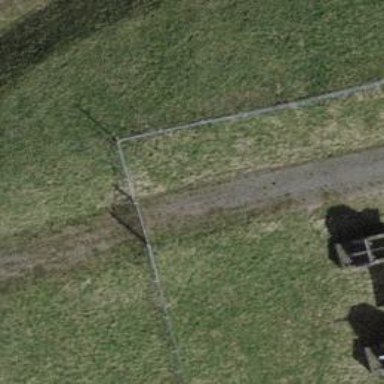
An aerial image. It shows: Gate.